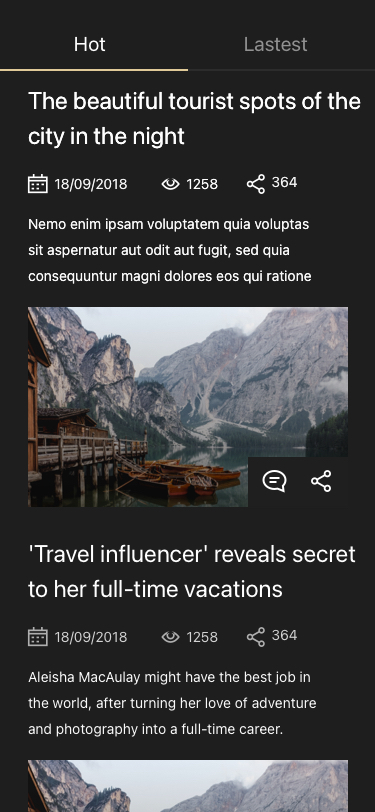
Text in this UI design:
Hot
Lastest
The beautiful tourist spots of the
city in the night
Nemo enim ipsam voluptatem quia voluptas
sit aspernatur aut odit aut fugit, sed quia
consequuntur magni dolores eos qui ratione
1258
18/09/2018
364
The beautiful tourist spots of the
city in the night
Nemo enim ipsam voluptatem quia voluptas
sit aspernatur aut odit aut fugit, sed quia
consequuntur magni dolores eos qui ratione
1258
18/09/2018
364
'Travel influencer' reveals secret
to her full-time vacations
Aleisha MacAulay might have the best job in
the world, after turning her love of adventure
and photography into a full-time career.
1258
18/09/2018
364